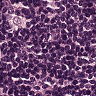
Metastatic tissue present: no